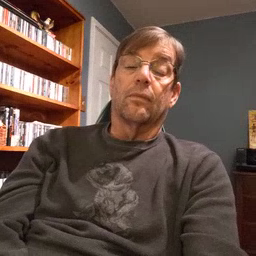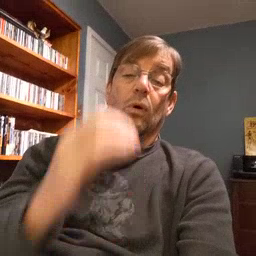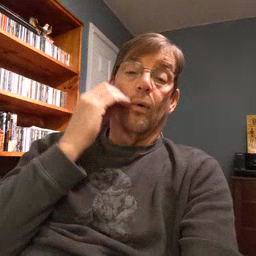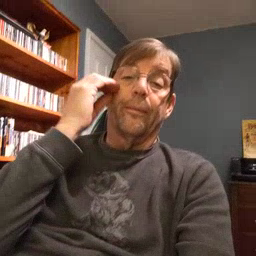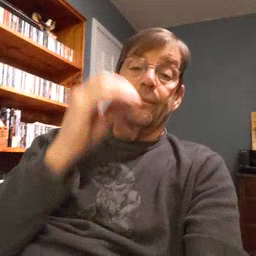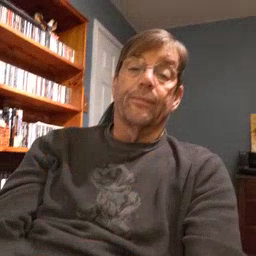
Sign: home